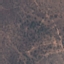
Land use / land cover class: HerbaceousVegetation